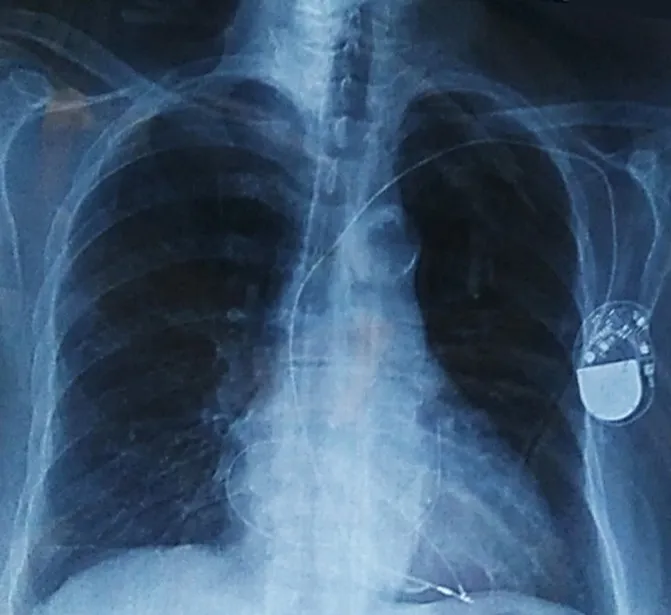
chest X-rays showing no cardiomegaly, and a second probe, cut and rolled up in the right ventricle.
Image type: radiology (x_ray)